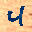
Label: 4